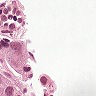
Metastatic tissue present: yes